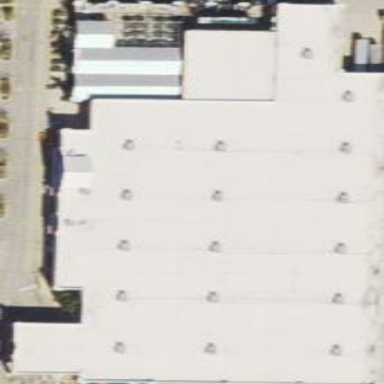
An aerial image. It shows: Retail building.